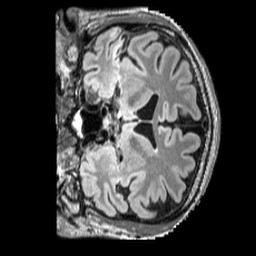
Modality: FLAIR
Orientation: coronal
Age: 63
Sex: male
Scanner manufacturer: siemens
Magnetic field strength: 3 T
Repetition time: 5 s
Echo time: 0.387 s